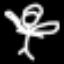
Label: angel